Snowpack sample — Buffalo Mountain, Silverthorne, Colorado, USA (2/22/26, 2:02 PM MST)
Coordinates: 39.622, -106.113
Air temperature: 33 °F
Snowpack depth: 63 cm
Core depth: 40 cm
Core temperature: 26.6 °F
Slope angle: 11°, slope face: 116°
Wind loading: low
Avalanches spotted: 0
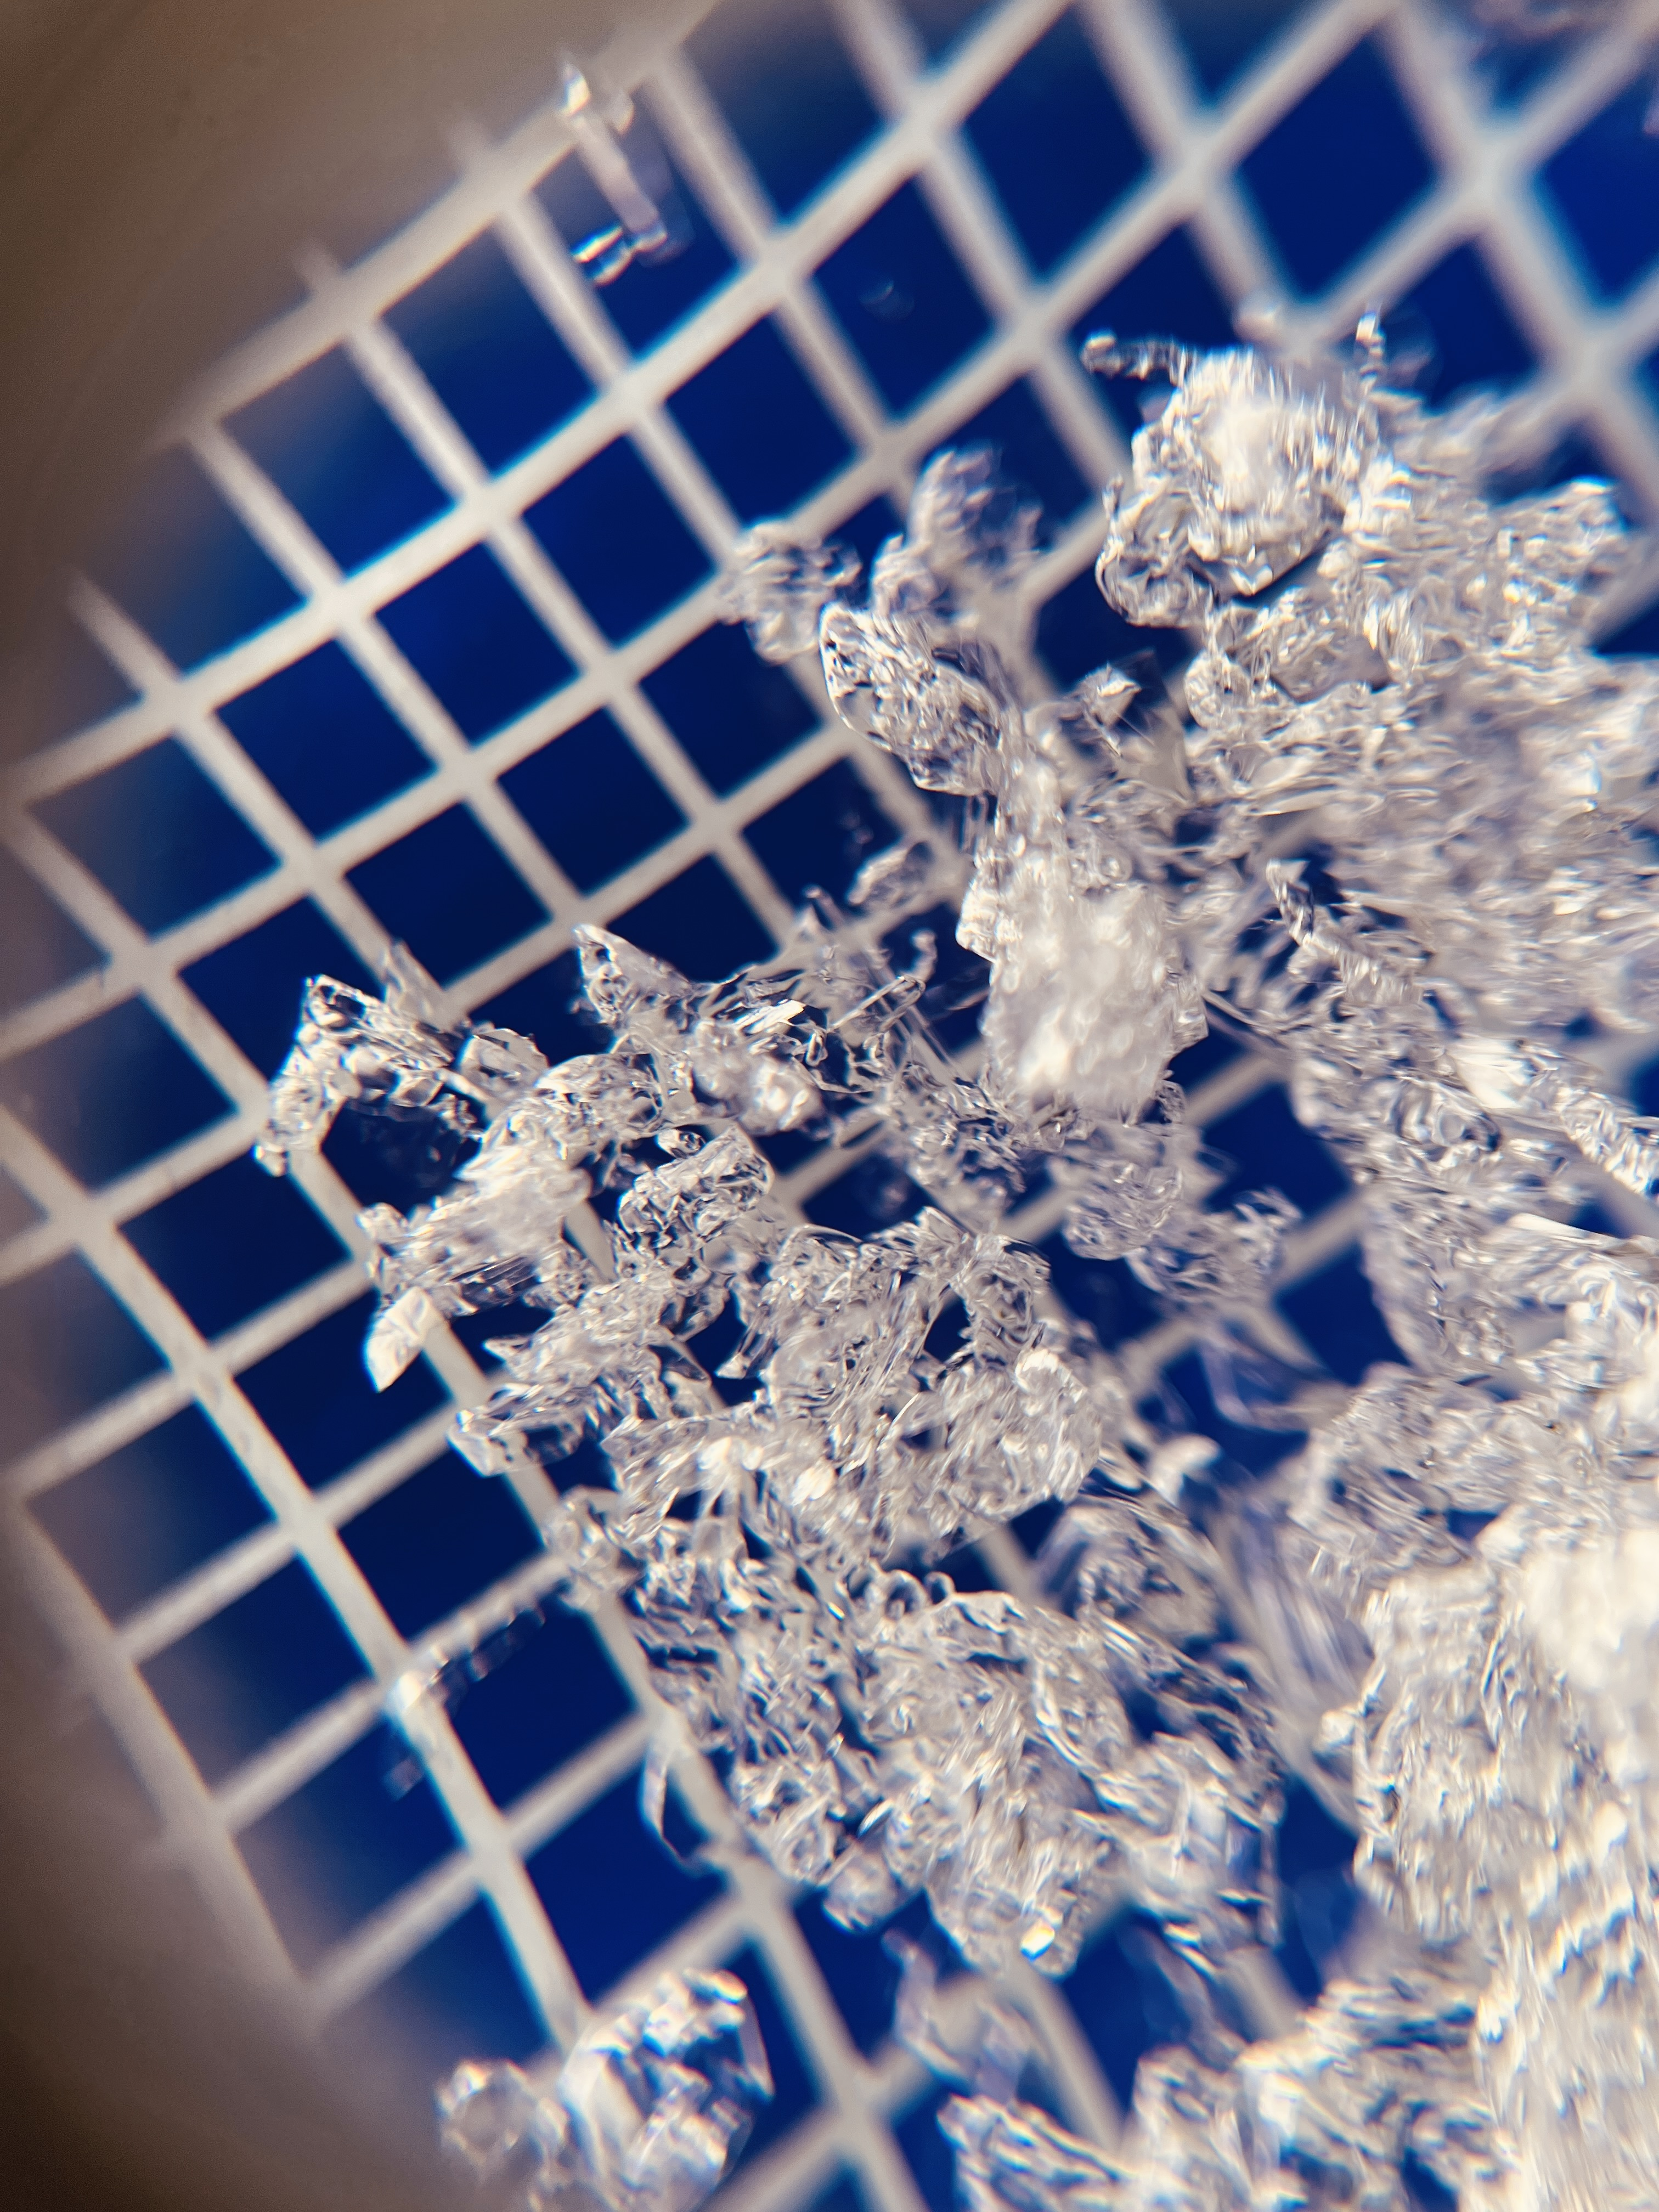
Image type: magnified_profile
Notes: In a firebreak similar to site 1, minimal wind loading with no spotted avalanches (not many faces in view though)